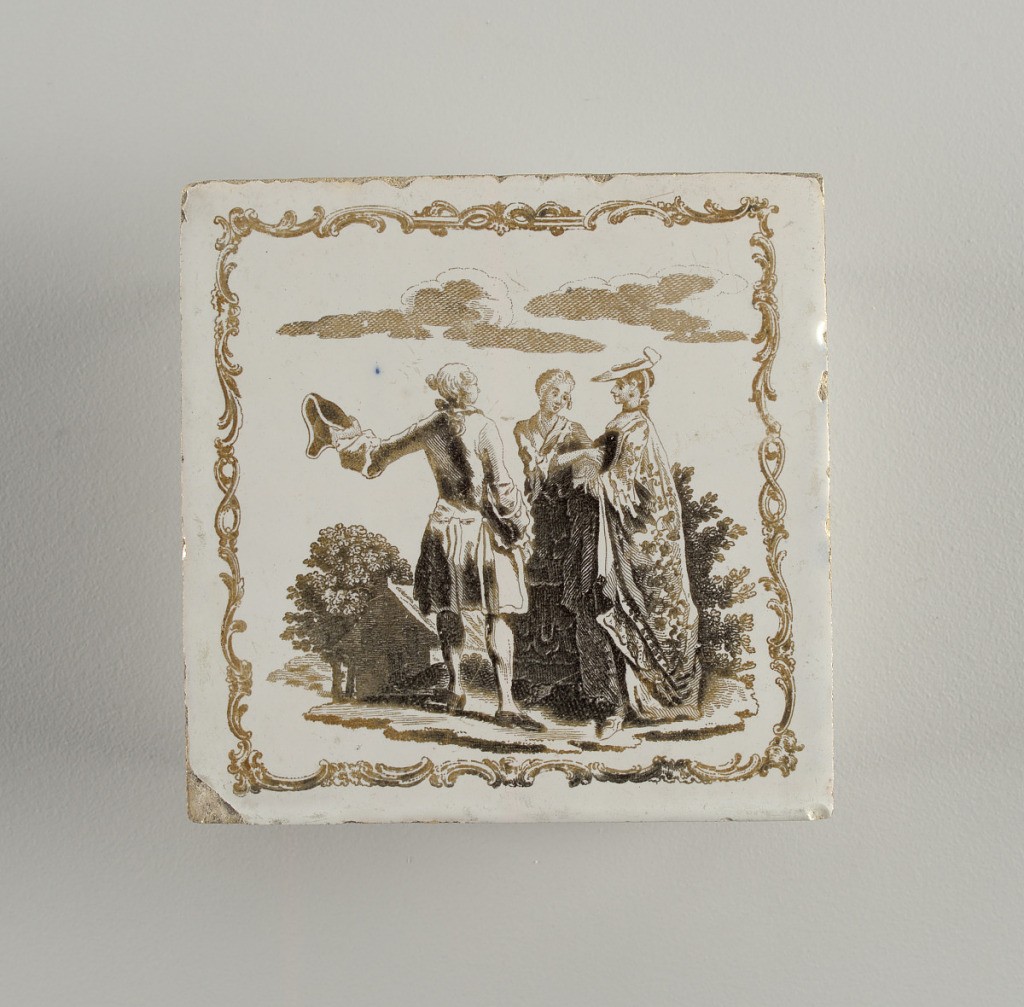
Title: Tile
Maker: Sadler and Green, English
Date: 1760
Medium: Glazed pottery with over glaze, transfer-printed decoration.
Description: Milky white glaze, with brownish printing. Decoration a stringy rocaille framework, with two women and a man, house and trees in background.